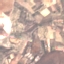
Land use / land cover class: PermanentCrop